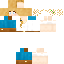
A male human skin with light skin, wearing blonde long hair dressed in a blue tshirt and brown pants, featuring a closed mouth.